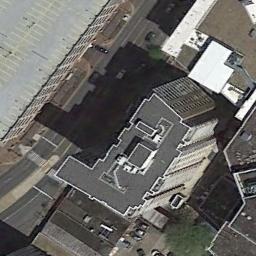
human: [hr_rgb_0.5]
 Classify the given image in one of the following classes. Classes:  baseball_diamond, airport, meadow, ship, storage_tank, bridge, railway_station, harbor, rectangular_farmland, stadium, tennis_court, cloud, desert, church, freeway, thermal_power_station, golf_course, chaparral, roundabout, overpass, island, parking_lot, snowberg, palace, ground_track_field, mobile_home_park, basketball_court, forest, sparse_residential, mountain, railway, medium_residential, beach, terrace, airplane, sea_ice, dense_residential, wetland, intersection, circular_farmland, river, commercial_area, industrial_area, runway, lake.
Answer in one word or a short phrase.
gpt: commercial_area